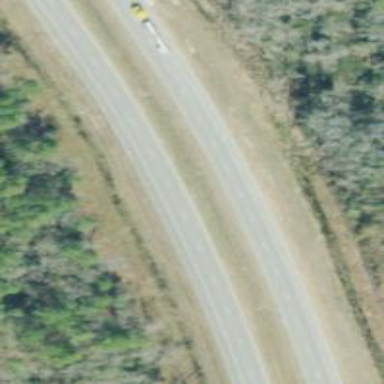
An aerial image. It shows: Asphalt road classified as primary highway with expressway characteristics.